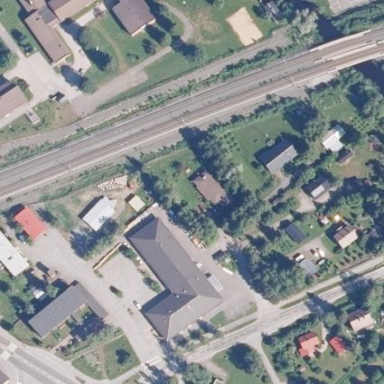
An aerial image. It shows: Railway area.